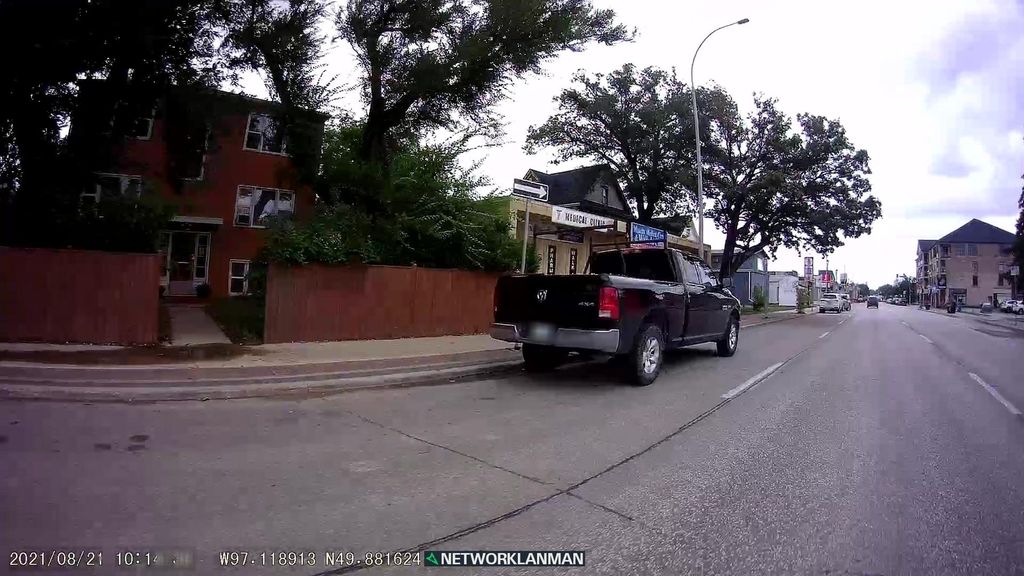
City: winnipeg